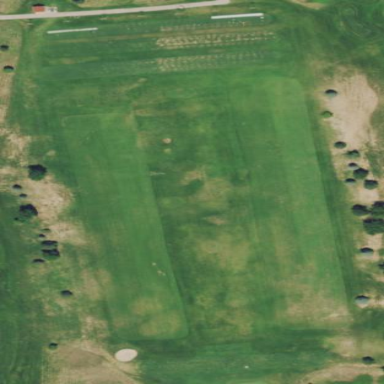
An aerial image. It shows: Recreation ground with driving range for golf.